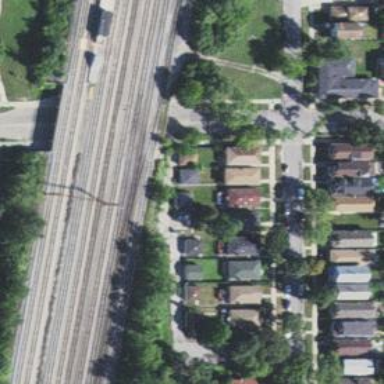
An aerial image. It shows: Rail spur service on embankment.